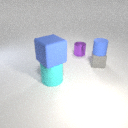
small gray rubber cube to the right of small purple metal cylinder